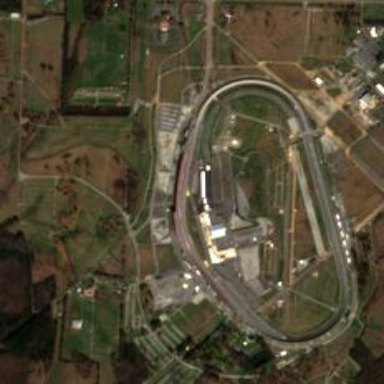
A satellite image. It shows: Stadium for motor sports.